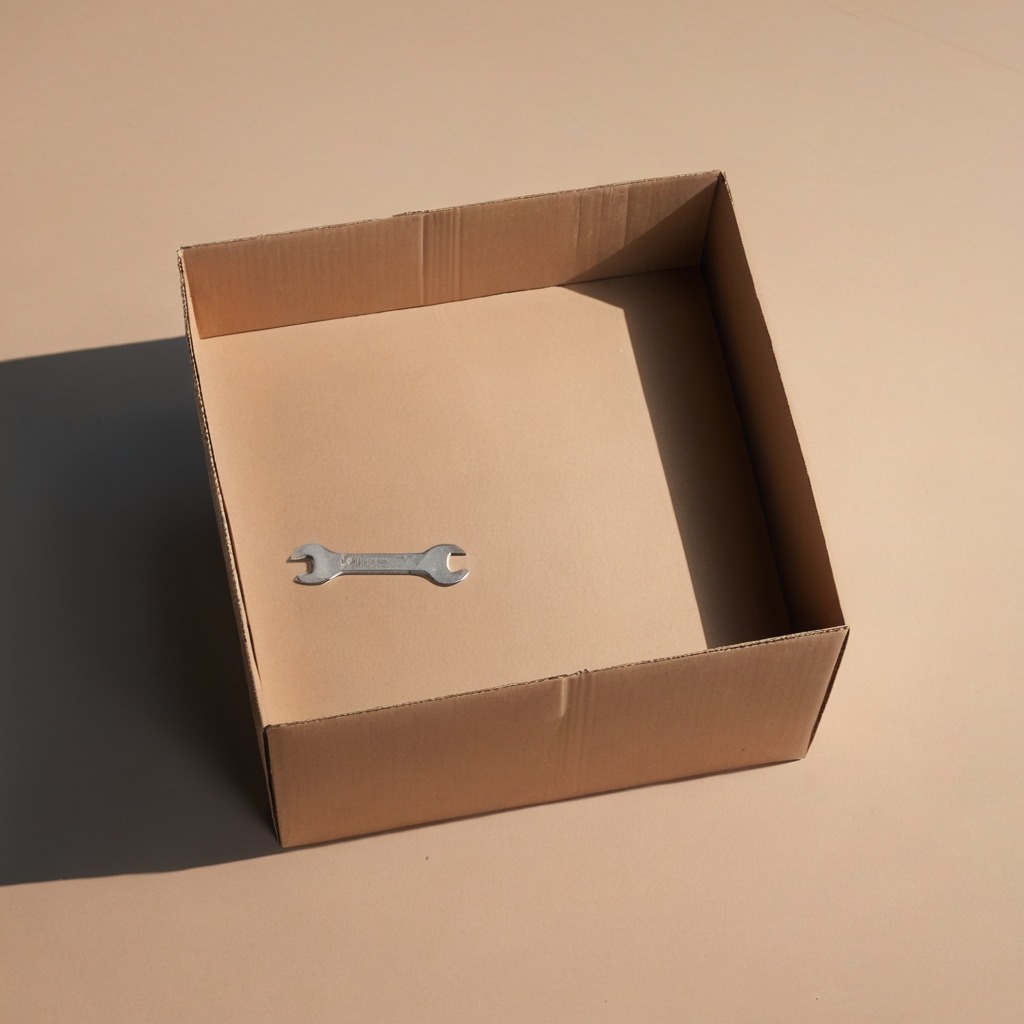
A wrench is lying on a clean dry cardboard box surface in an outdoor workshop during daytime bright natural light soft shadows slightly creased but